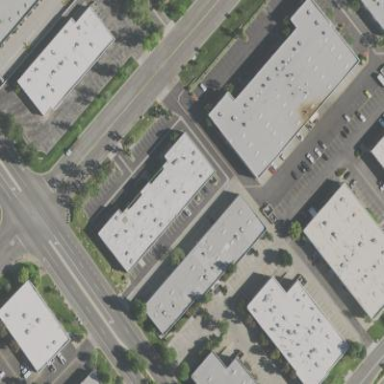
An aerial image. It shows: Warehouse.